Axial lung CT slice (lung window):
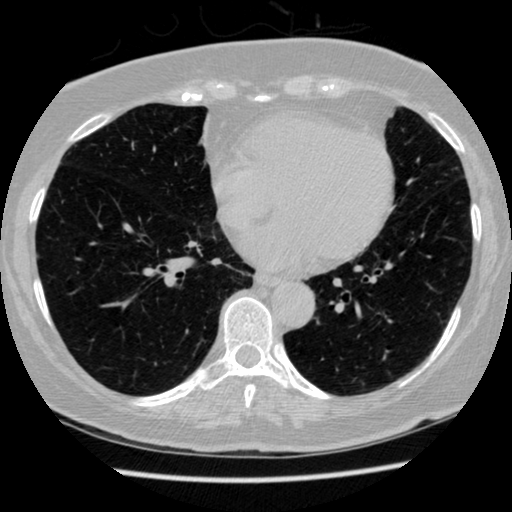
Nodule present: no